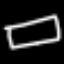
Label: square